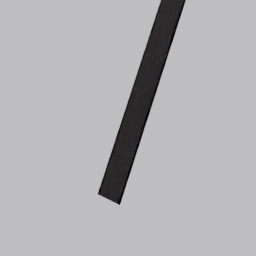
Label: architecture